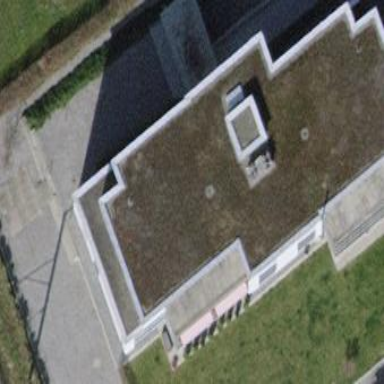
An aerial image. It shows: Gabled building with red roof.